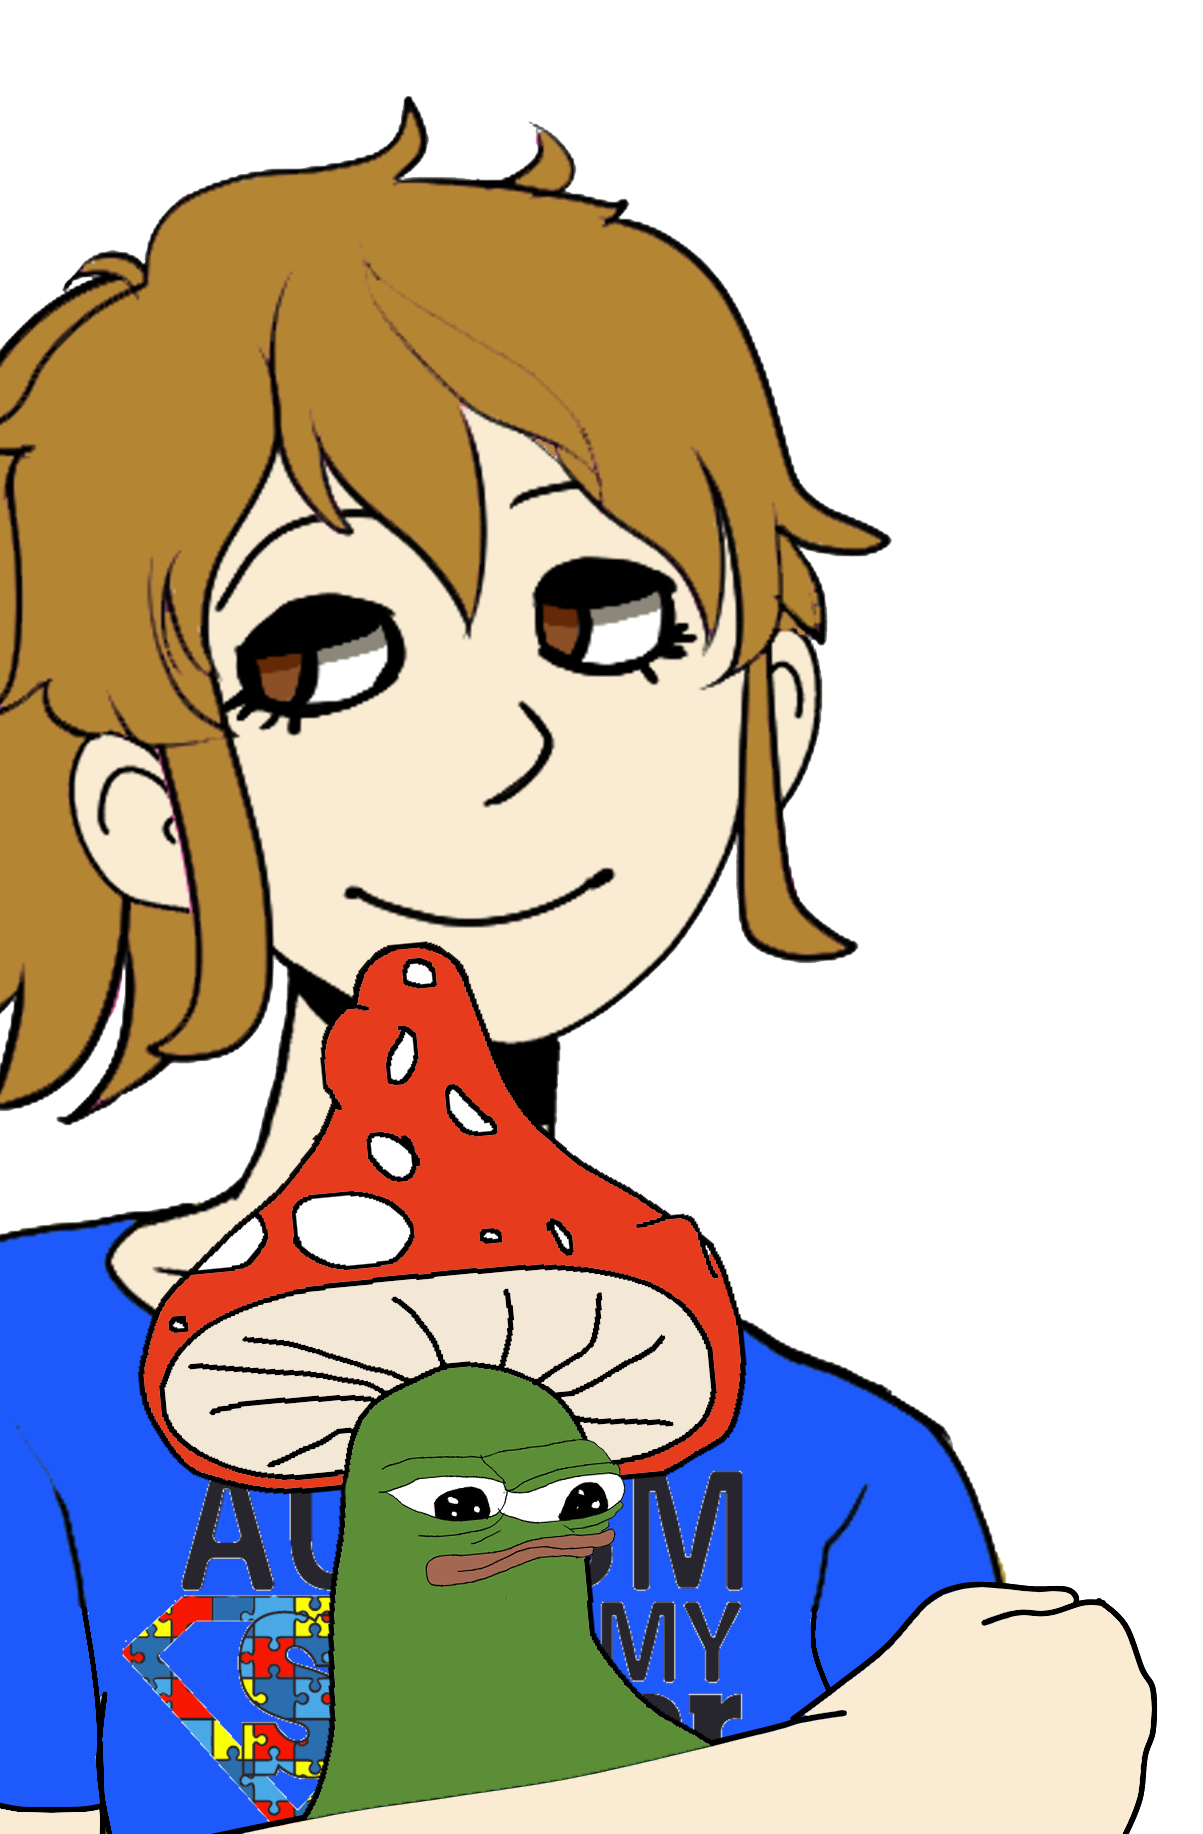
Label: 5_Pepe